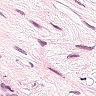
Metastatic tissue present: no